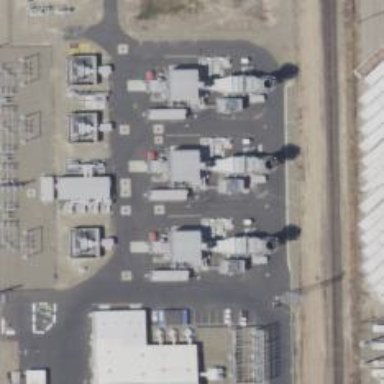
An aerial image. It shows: Gas turbine power generator.